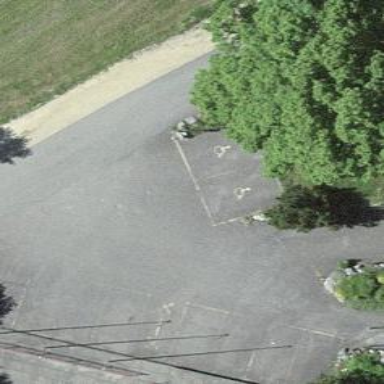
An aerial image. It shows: Parking area with surface.